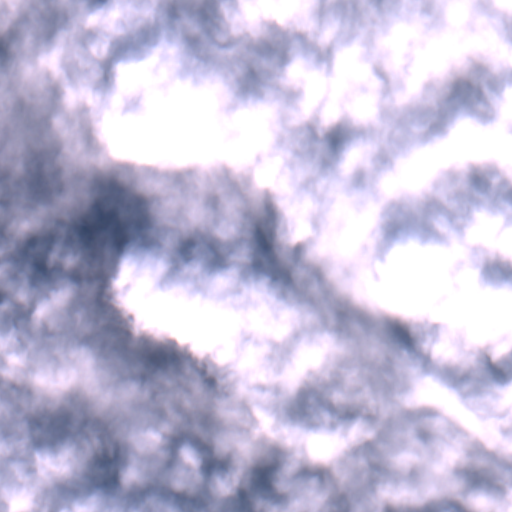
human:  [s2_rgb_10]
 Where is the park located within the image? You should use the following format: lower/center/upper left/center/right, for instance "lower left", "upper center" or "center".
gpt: The park is located in the lower right of the image.
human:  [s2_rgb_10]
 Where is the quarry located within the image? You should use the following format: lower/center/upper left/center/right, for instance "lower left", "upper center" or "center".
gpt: The quarry is located in the lower right of the image.
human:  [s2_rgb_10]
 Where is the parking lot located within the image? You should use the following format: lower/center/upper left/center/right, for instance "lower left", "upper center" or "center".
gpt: There is no parking lot in the image.